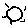
Label: sun